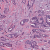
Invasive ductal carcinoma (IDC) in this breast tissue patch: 1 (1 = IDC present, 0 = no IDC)